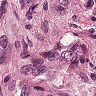
Metastatic tissue present: yes